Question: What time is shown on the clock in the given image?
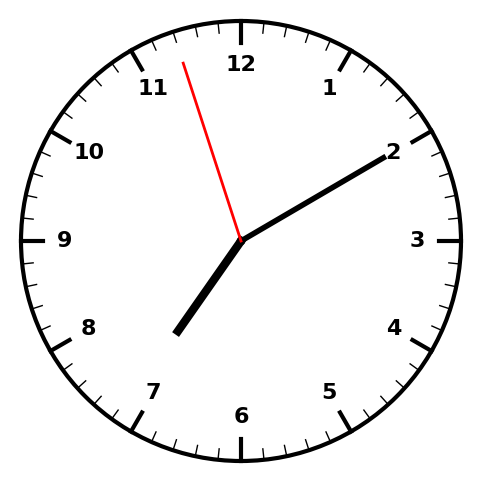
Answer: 07:09:57